Field crop: maize
Growth stage: 2
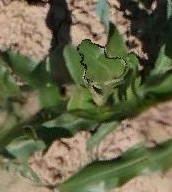
Species: maize